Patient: sex F, age 26
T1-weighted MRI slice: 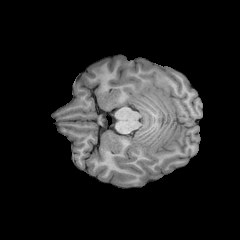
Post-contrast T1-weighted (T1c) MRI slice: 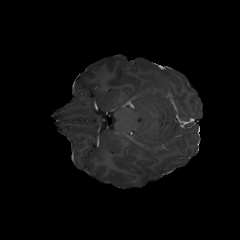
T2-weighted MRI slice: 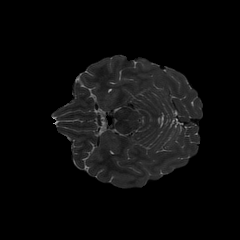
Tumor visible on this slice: no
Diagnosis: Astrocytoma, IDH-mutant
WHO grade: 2